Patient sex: F
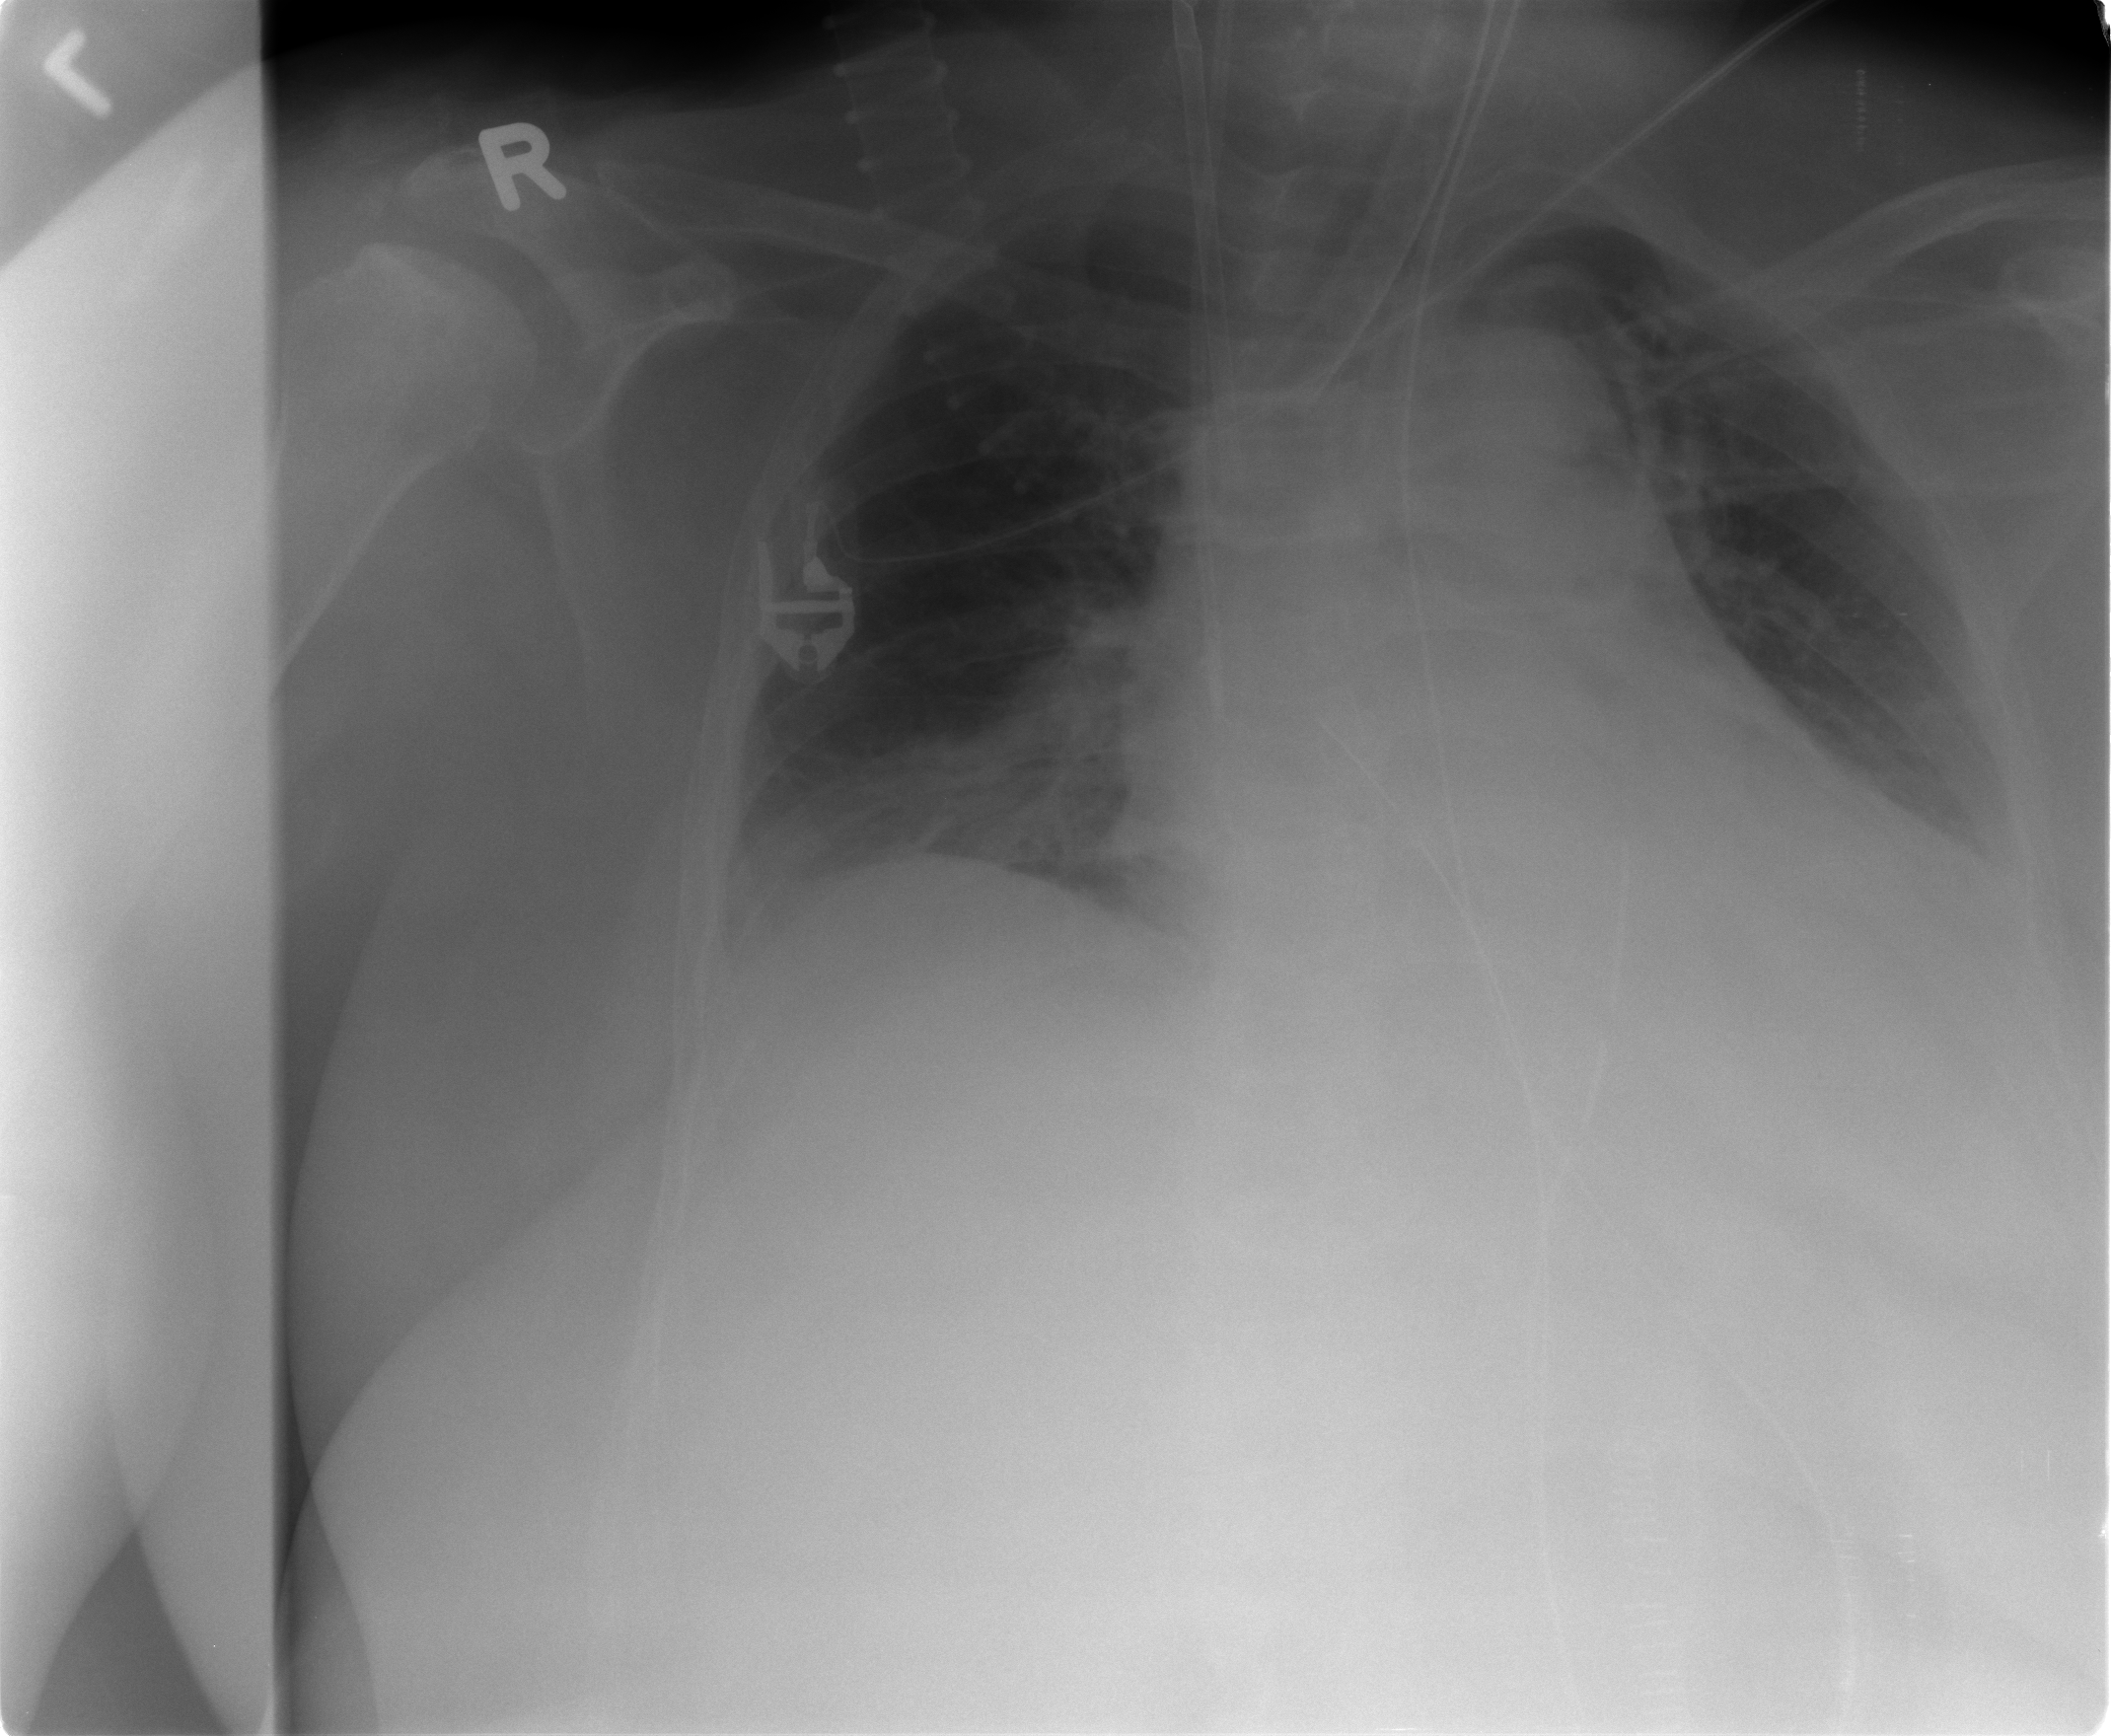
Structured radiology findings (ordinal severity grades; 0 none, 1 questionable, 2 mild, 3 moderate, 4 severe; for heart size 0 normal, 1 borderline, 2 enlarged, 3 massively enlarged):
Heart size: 2
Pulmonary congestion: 0
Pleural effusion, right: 1
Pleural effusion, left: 1
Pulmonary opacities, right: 0
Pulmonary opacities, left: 0
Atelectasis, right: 2
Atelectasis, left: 2